Field crop: maize
Growth stage: 2
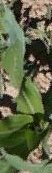
Species: maize